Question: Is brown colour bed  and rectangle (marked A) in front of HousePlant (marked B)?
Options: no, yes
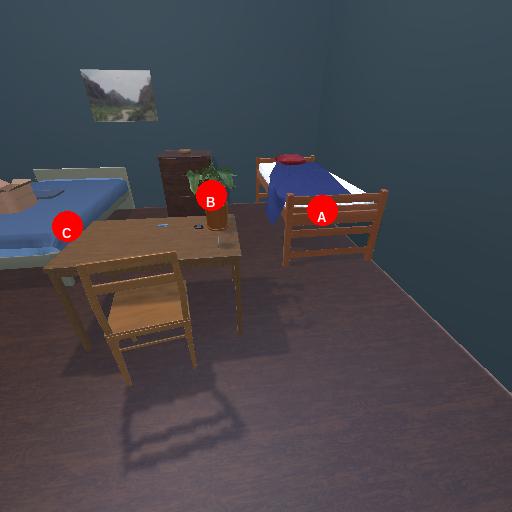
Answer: no